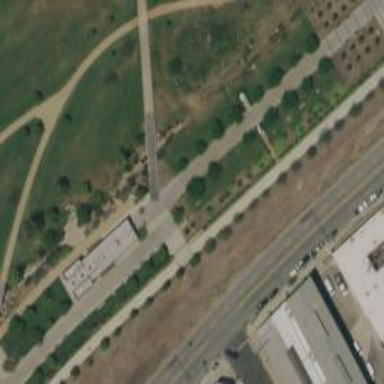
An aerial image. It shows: Cycleway.